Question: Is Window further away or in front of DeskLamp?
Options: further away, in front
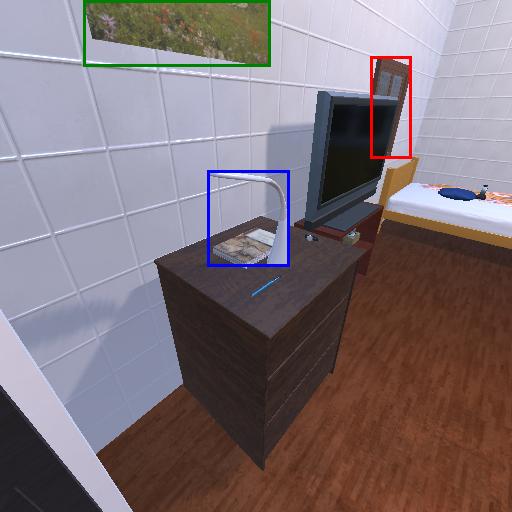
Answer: further away